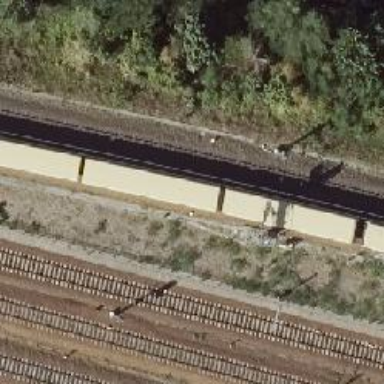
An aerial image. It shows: Railway signal.